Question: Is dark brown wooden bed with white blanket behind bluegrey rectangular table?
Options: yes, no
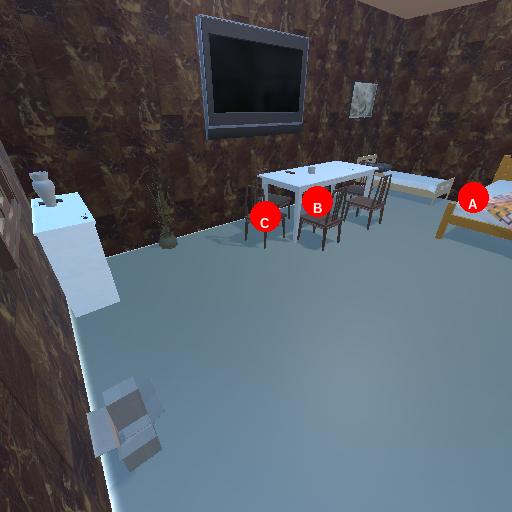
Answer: yes